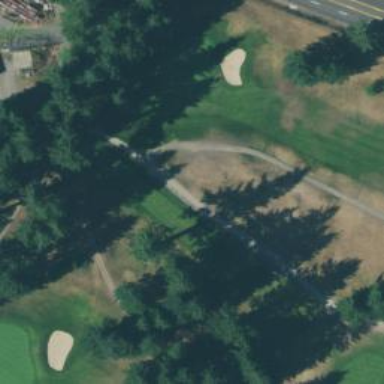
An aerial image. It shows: Grassy area designated as golf tee.